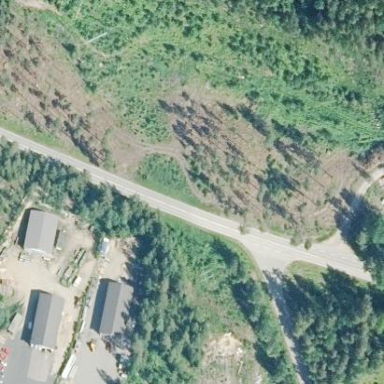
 likely man-made clearing in the landscape."